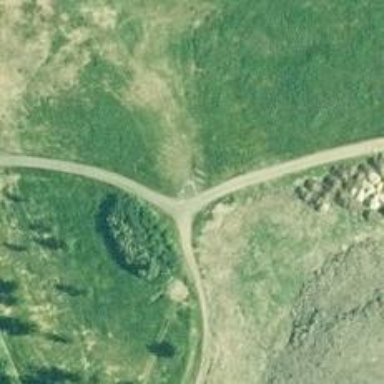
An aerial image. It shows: Disc golf tee.